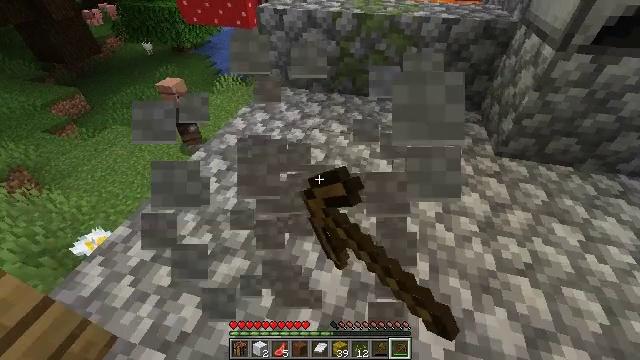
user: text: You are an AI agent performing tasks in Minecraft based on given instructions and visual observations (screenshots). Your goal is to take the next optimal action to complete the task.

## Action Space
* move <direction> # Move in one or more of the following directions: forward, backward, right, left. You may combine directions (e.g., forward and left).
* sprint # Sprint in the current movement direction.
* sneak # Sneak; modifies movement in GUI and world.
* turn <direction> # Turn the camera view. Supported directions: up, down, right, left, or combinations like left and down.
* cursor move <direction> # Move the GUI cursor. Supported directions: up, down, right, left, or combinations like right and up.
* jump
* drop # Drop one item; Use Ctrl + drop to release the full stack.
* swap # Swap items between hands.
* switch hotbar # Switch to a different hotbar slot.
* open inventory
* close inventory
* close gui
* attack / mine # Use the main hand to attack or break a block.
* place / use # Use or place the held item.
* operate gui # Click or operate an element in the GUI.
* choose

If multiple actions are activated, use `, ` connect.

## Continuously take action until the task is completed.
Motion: motion action
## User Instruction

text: Recycle the grindstone by mining it.
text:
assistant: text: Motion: attack / mine